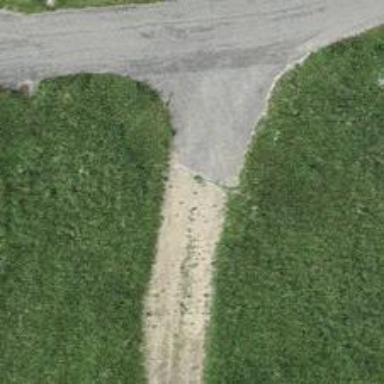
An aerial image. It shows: Paved track with grade1 tracktype.